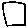
Label: square